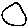
Label: circle